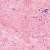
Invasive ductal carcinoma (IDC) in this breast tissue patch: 0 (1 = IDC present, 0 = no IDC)